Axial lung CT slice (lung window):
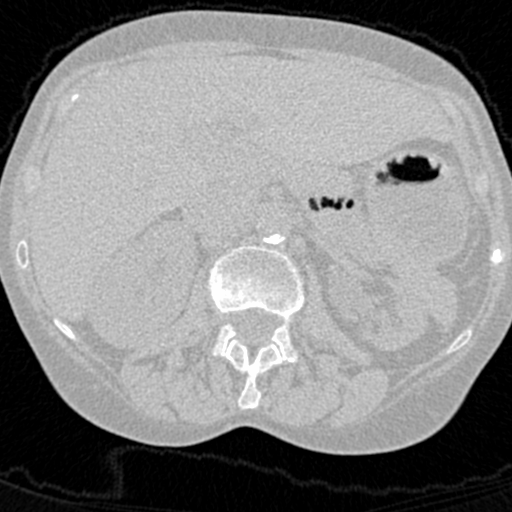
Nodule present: no